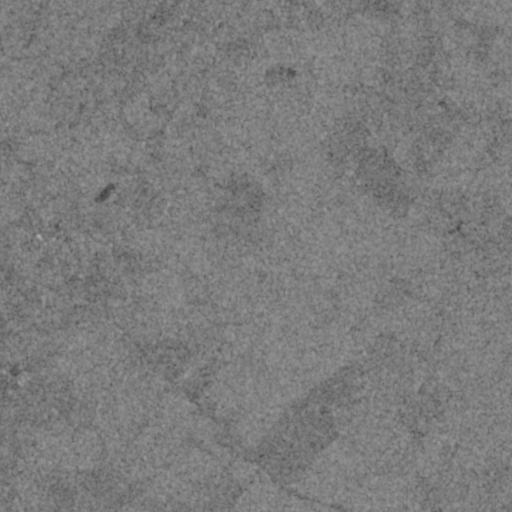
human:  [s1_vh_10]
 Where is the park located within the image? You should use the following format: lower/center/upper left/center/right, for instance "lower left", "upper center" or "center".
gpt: The park is located in the upper left of the image.
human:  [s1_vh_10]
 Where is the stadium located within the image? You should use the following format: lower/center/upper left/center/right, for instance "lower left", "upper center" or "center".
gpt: The stadium is located in the upper left of the image.
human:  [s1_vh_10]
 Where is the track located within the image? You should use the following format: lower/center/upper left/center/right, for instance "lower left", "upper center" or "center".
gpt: There is no track in the image.

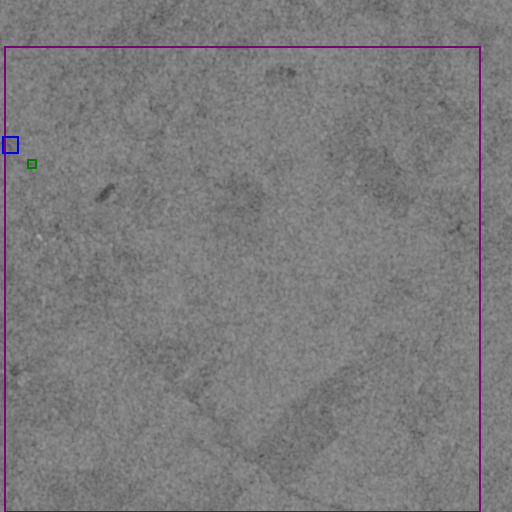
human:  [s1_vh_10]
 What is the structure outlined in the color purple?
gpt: The structure outlined in purple is a crop field.
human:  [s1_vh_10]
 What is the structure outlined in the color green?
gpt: The structure outlined in green is a park.
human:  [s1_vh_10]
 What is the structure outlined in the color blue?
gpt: The structure outlined in blue is a stadium.
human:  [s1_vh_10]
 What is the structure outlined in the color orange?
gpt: There is no orange outline.